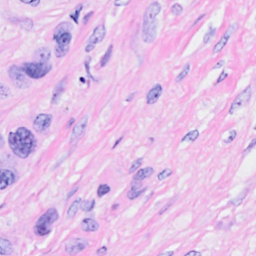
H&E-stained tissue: Breast